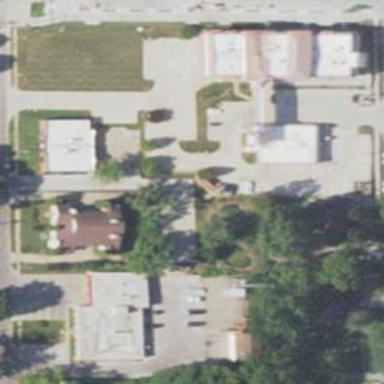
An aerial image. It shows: Commercial area.